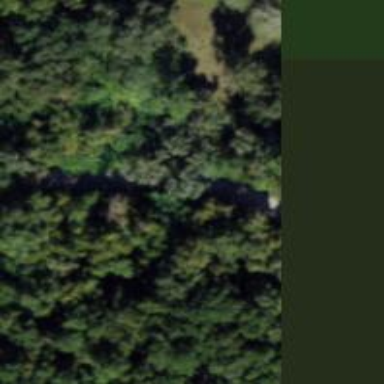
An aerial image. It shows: Mixed woodland area with various types of leaves.